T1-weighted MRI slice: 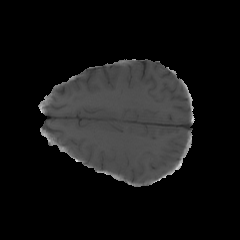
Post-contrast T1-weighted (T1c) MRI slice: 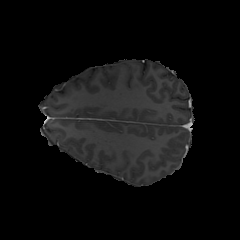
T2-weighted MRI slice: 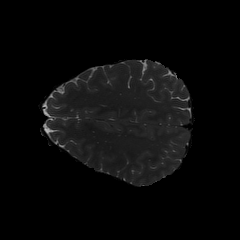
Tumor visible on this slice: no